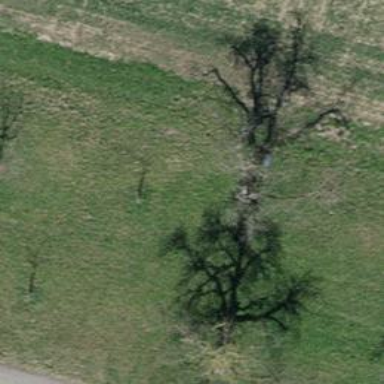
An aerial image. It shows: Single tag "natural: tree."